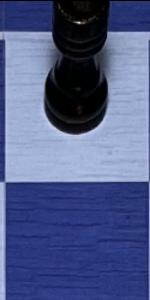
Label: Empty